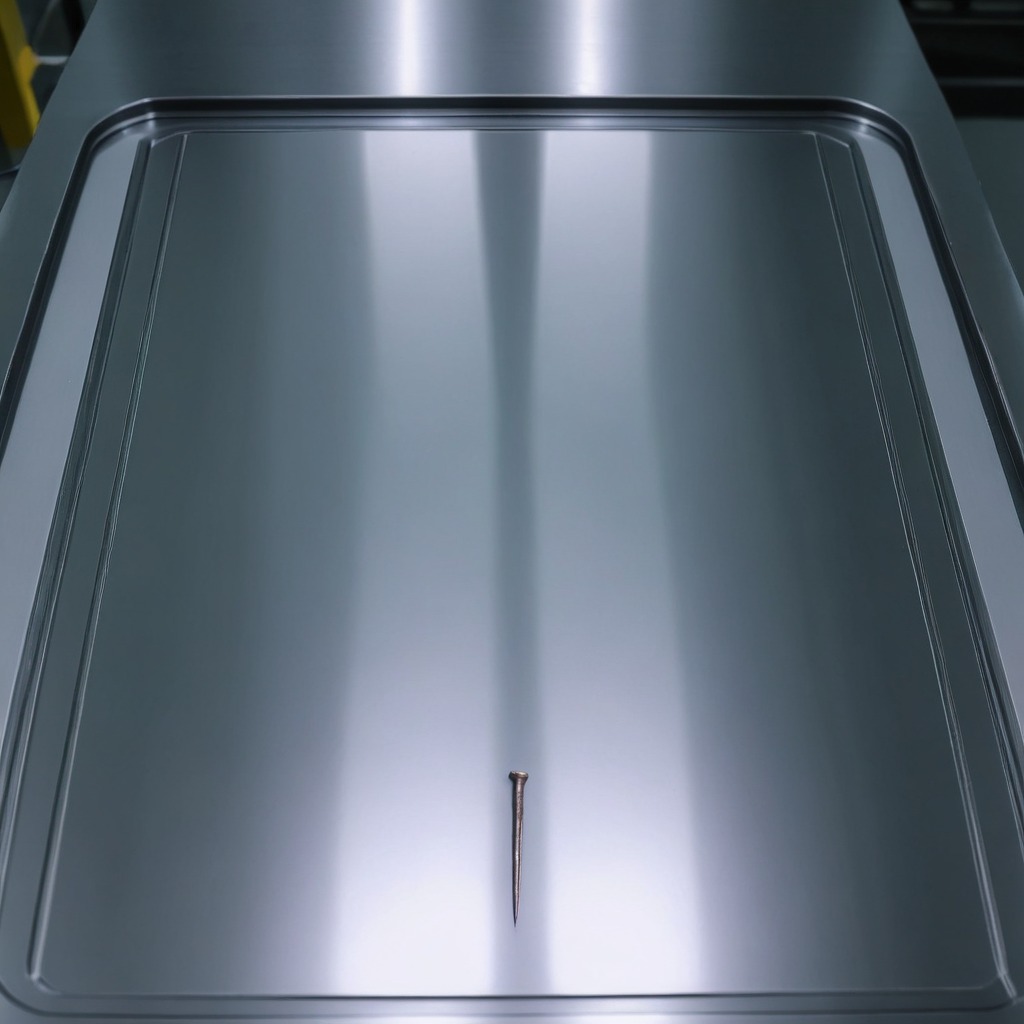
A nail is lying on the metal table.